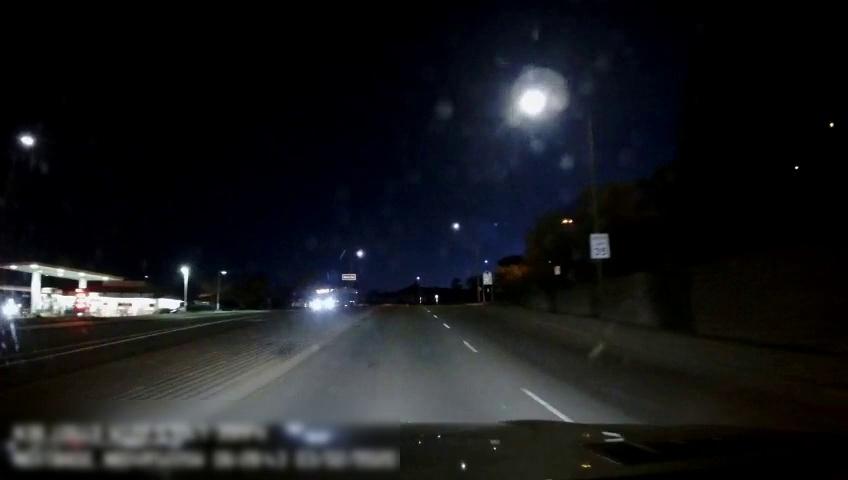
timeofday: Night
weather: Cloudy
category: Drivable Space
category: Drivable Space
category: Vehicles | Truck
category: Lanes | Opposite Lane
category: Lanes | Opposite Lane
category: Lanes | Current Lane
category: Traffic | Signs
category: Traffic | Signs